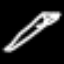
Label: pencil